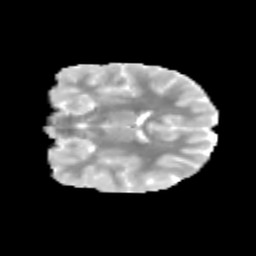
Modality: MD
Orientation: coronal
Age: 9
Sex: female
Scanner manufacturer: siemens
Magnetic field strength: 3 T
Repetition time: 3.8 s
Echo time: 0.07 s